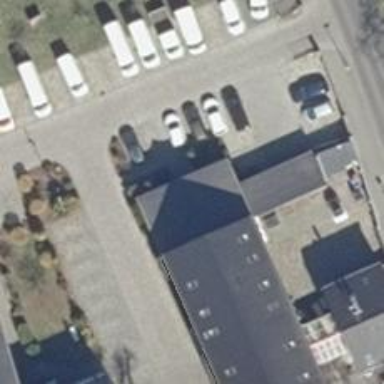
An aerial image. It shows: Car rental service.